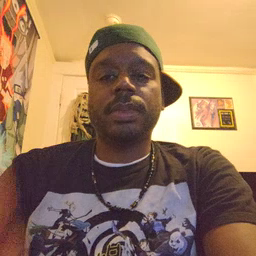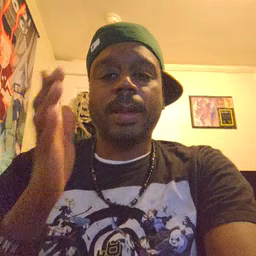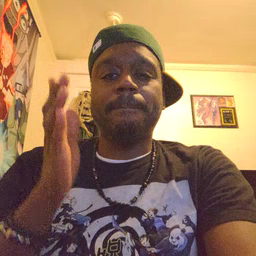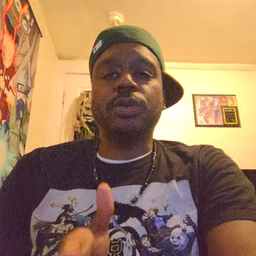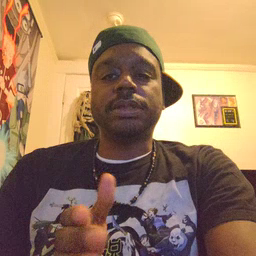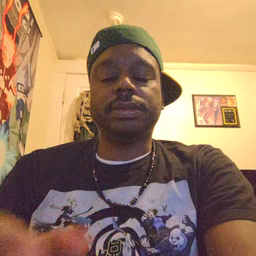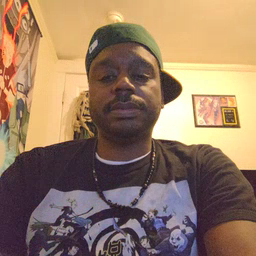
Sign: person